Question: Blender has a very useful menu invoked by pressing 'Spacebar' which allows to find by typing and invoke any function anywhere in any menu of the program.

(<URL>
Does IntelliJ have the same feature? Where do I find it?
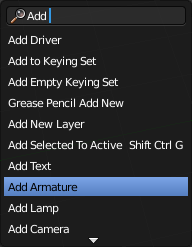
Answer: Check out <URL>: + +